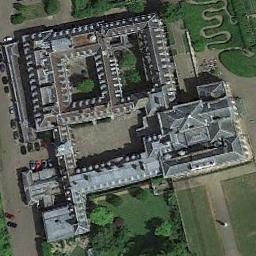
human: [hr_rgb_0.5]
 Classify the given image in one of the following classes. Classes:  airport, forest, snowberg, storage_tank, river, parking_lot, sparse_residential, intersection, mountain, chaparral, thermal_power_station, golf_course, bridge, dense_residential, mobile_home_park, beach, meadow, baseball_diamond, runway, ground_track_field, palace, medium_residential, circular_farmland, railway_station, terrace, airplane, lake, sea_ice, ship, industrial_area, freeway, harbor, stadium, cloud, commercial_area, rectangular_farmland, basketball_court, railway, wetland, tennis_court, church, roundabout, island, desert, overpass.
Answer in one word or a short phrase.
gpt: palace